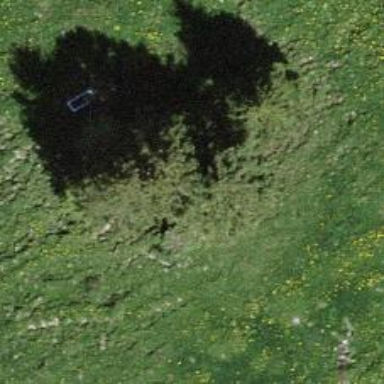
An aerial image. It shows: Needle-leaved tree in natural setting.